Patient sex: F
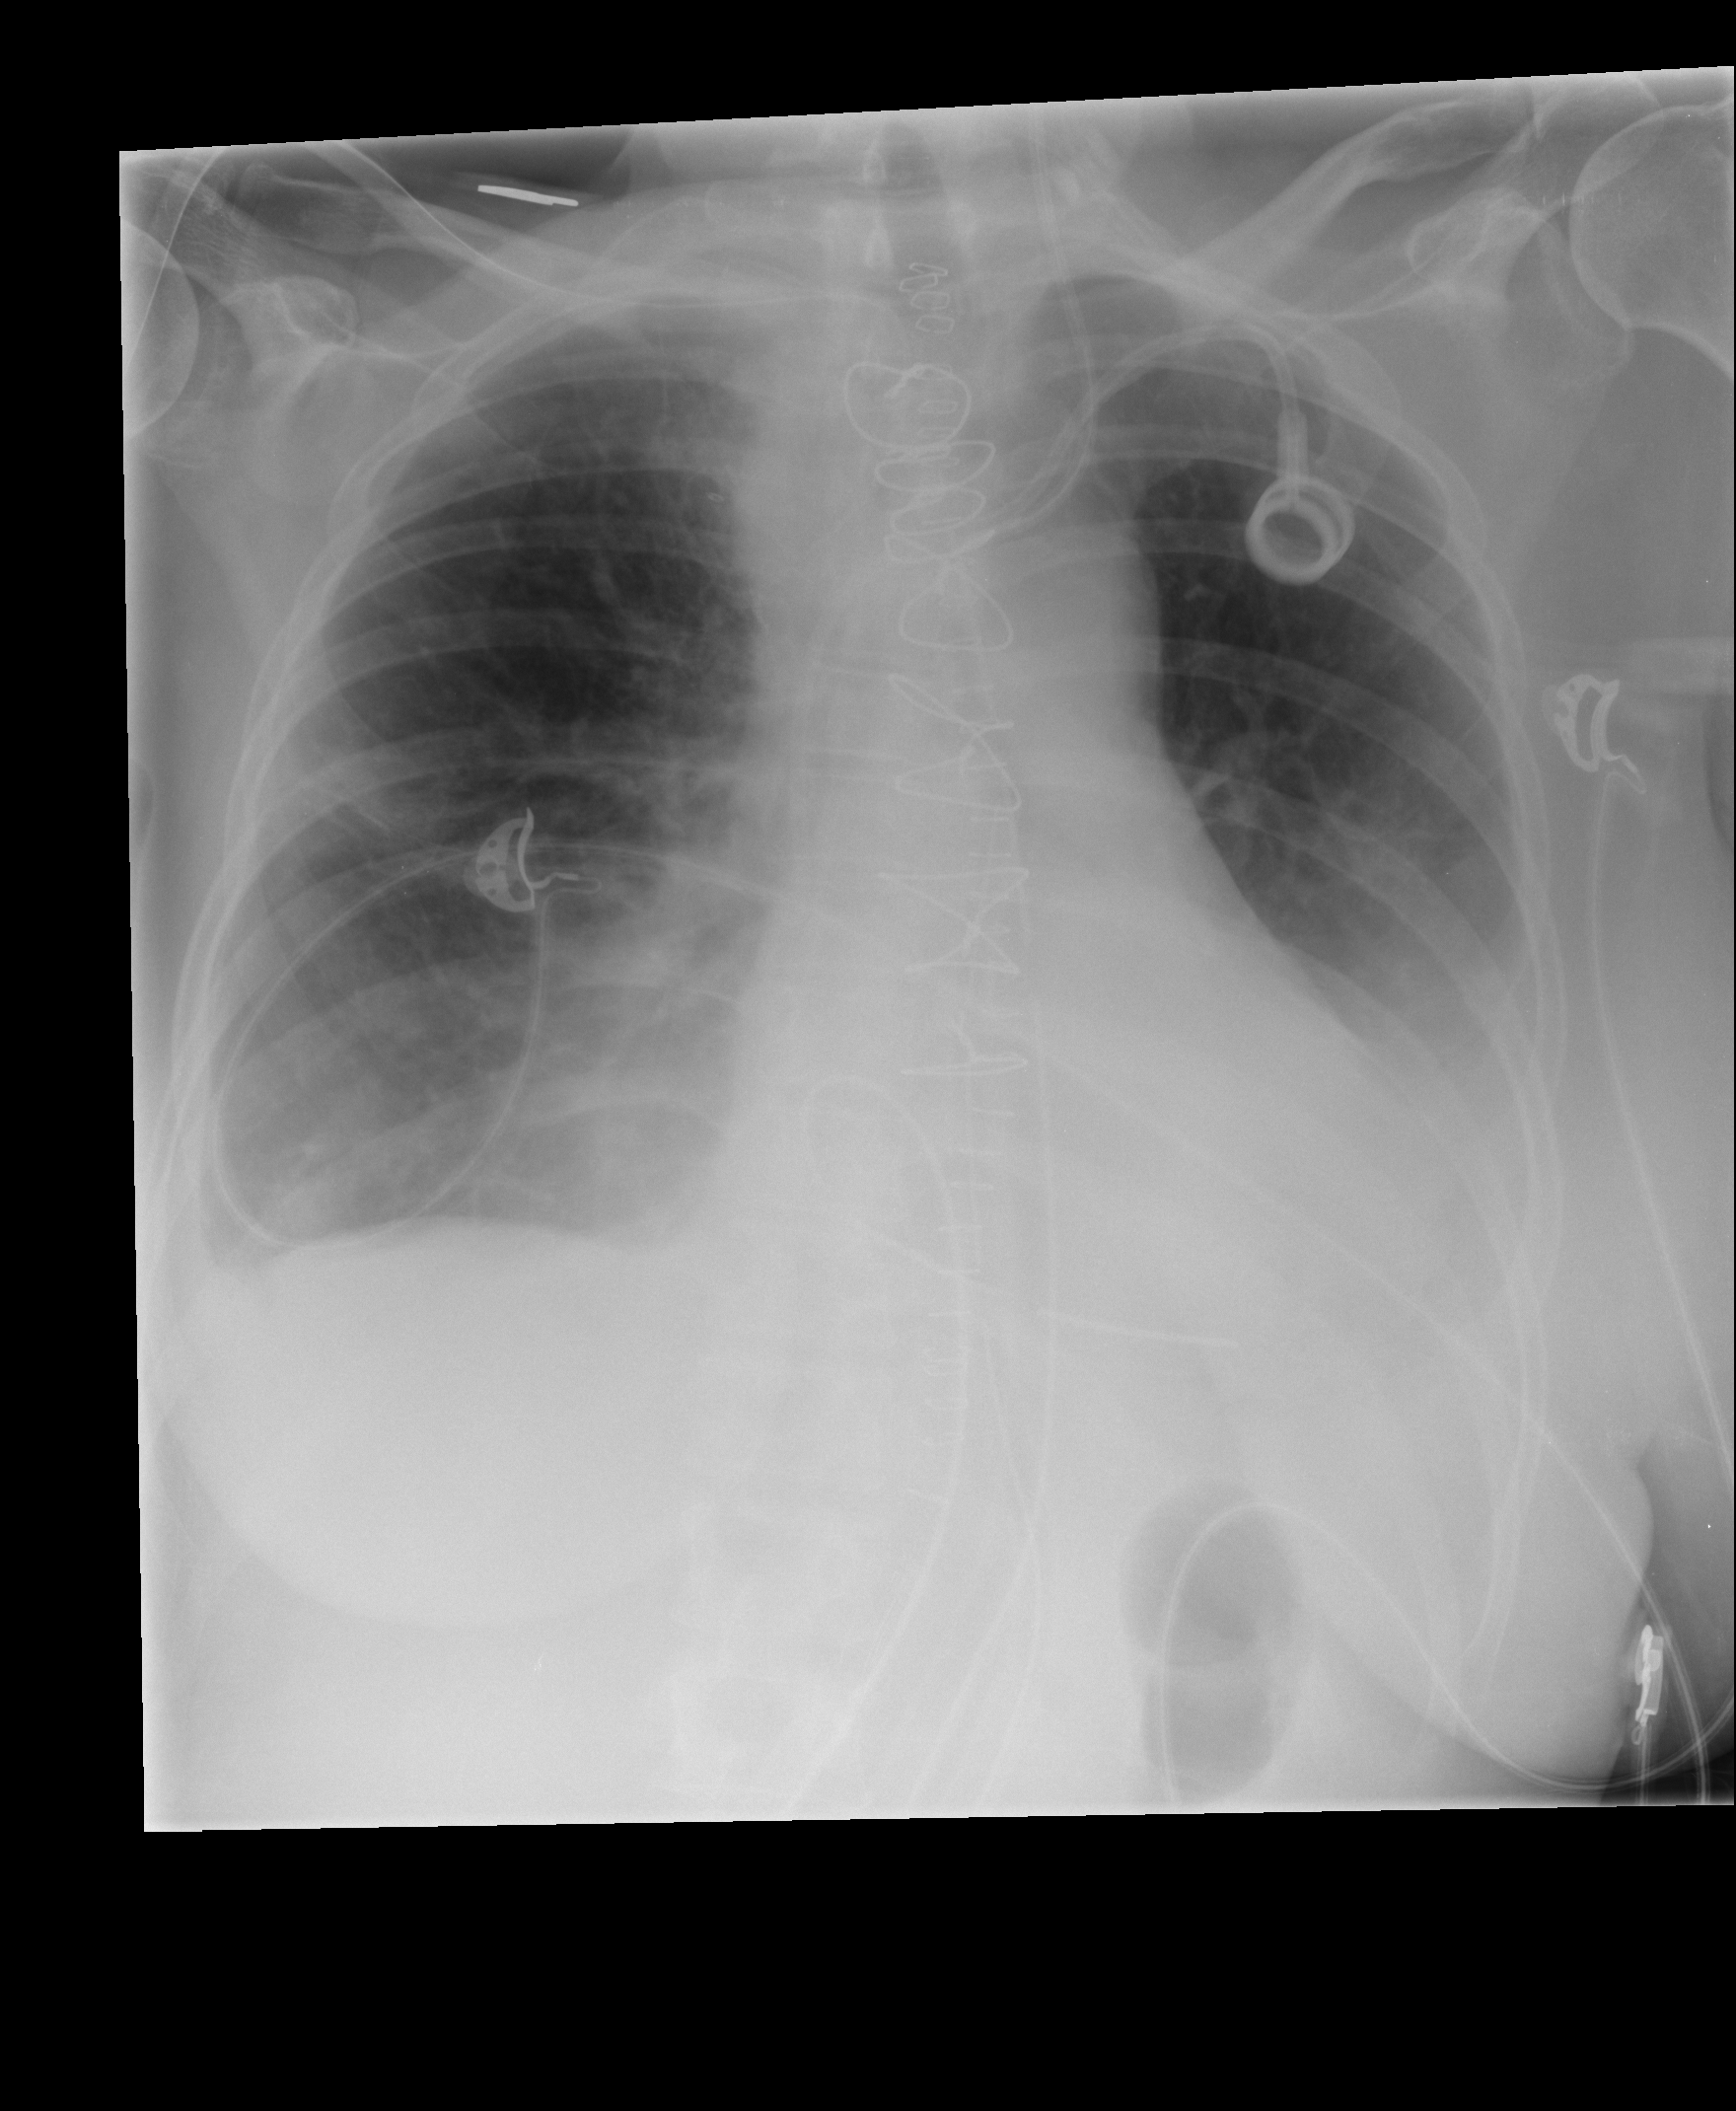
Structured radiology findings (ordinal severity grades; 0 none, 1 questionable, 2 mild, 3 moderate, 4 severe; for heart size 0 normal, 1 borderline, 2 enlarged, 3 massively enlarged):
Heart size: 0
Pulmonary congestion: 2
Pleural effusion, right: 2
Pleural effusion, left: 3
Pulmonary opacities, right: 0
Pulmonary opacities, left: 1
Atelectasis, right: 1
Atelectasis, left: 3